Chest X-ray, PA view. Patient: 39 years old, sex F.
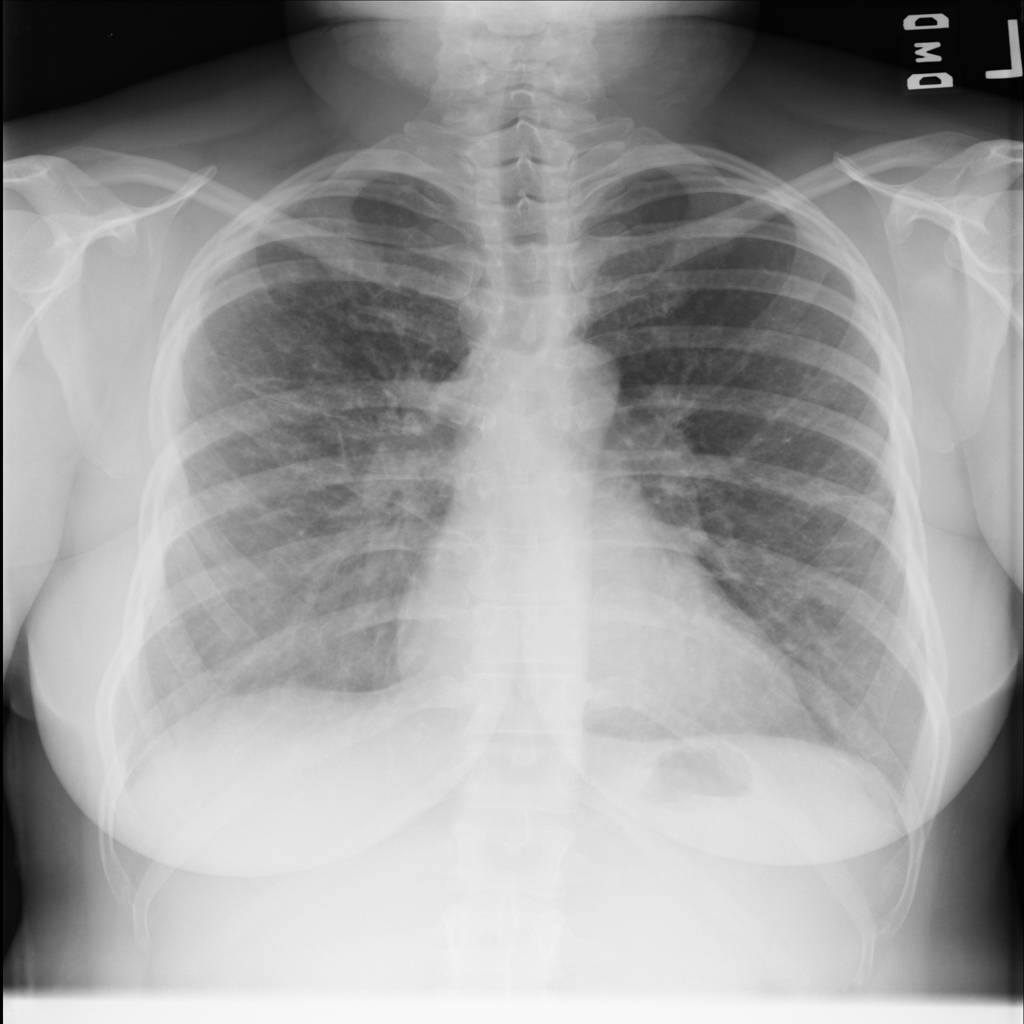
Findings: Cardiomegaly